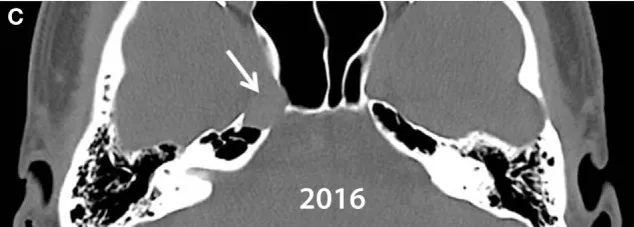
2016. A small lesion (arrow) causing mild bony abnormality of right petrous apex is visible on 2011. Both petrous apices are highly pneumatized. The lesion progressively erodes the right petrous apex over 5 years.
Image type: radiology (ct)